Question: '''
import javax.swing.*;
import java.awt.*;
import java.awt.event.*;
import java.io.PrintWriter;
import java.sql.*;
import java.net.*;
public class connection {
JTextField textfeild;
JButton button;
String text;
Socket sock;
PrintWriter writer;
JButton button1;
public static void main(String[] args) {
connection user1 = new connection();
user1.go();
}//main method close
public void go() {
JFrame frame12 = new JFrame();
JPanel centerpanel12 = new JPanel();
centerpanel12.setLayout(new BoxLayout(centerpanel12, BoxLayout.Y_AXIS));
textfeild = new JTextField(20);
centerpanel12.add(textfeild);
//textfeild.addActionListener(new textfeildlitner());
frame12.add(centerpanel12);
button = new JButton("Click Me");
centerpanel12.add(button);
button.addActionListener(new buttonlitner());
button1 = new JButton("DataDisplay");
centerpanel12.add(button1);
button1.addActionListener(new buttonlitner1());
frame12.getContentPane().add(BorderLayout.CENTER, centerpanel12);
frame12.pack();
frame12.setVisible(true);
frame12.setDefaultCloseOperation(JFrame.EXIT_ON_CLOSE);
}//go method close
/*class textfeildlitner implements ActionListener{
public void actionPerformed(ActionEvent ev){
}
}//inner class textfeildlitner close*/
class buttonlitner implements ActionListener {
public void actionPerformed(ActionEvent ev) {
button.setText("I AM Clicked");
String name = textfeild.getText();
System.out.println(name);
textfeild.setText("");
textfeild.requestFocus();
}//method close
}//inner class close
class buttonlitner1 implements ActionListener {
void connection() {
try {
String user = "SQlUI";
String pass = "123456";
String db = "jdbc:sqlserver://localhost:1234;" + ";databaseName=SQlUI";
Class.forName("com.microsoft.sqlserver.jdbc");
Connection con = DriverManager.getConnection(db, user, pass);
Statement s1 = con.createStatement();
ResultSet r1 = s1.executeQuery("select * from Table_1");
String[] result = new String[20];
if (r1 != null) {
while (r1.next()) {
for (int i = 0; i < result.length; i++) {
for (int j = 0; j < result.length; j++) {
result[j] = r1.getString(i);
System.out.println(result[j]);
}//for j
}//for i
}//if
}//try
} catch (Exception ex) {
ex.printStackTrace();
}//catch
}//connection()
public void actionPerformed(ActionEvent ev) {
button1.setText("Processing");
new buttonlitner1().connection();
}//method close
}//inner class close
}// outer class close
'''
While running this code i am getting following exception----
'''
java.lang.ClassNotFoundException: com.microsoft.sqlserver.jdbc
at java.net.URLClassLoader$1.run(Unknown Source)
at java.net.URLClassLoader$1.run(Unknown Source)
at java.security.AccessController.doPrivileged(Native Method)
at java.net.URLClassLoader.findClass(Unknown Source)
at java.lang.ClassLoader.loadClass(Unknown Source)
at sun.misc.Launcher$AppClassLoader.loadClass(Unknown Source)
at java.lang.ClassLoader.loadClass(Unknown Source)
at java.lang.Class.forName0(Native Method)
at java.lang.Class.forName(Unknown Source)
at connection$buttonlitner1.connection(connection.java:66)
at connection$buttonlitner1.actionPerformed(connection.java:89)
at javax.swing.AbstractButton.fireActionPerformed(Unknown Source)
at javax.swing.AbstractButton$Handler.actionPerformed(Unknown Source)
at javax.swing.DefaultButtonModel.fireActionPerformed(Unknown Source)
at javax.swing.DefaultButtonModel.setPressed(Unknown Source)
at javax.swing.plaf.basic.BasicButtonListener.mouseReleased(Unknown Source)
at java.awt.Component.processMouseEvent(Unknown Source)
at javax.swing.JComponent.processMouseEvent(Unknown Source)
at java.awt.Component.processEvent(Unknown Source)
at java.awt.Container.processEvent(Unknown Source)
at java.awt.Component.dispatchEventImpl(Unknown Source)
at java.awt.Container.dispatchEventImpl(Unknown Source)
at java.awt.Component.dispatchEvent(Unknown Source)
at java.awt.LightweightDispatcher.retargetMouseEvent(Unknown Source)
at java.awt.LightweightDispatcher.processMouseEvent(Unknown Source)
at java.awt.LightweightDispatcher.dispatchEvent(Unknown Source)
at java.awt.Container.dispatchEventImpl(Unknown Source)
at java.awt.Window.dispatchEventImpl(Unknown Source)
at java.awt.Component.dispatchEvent(Unknown Source)
at java.awt.EventQueue.dispatchEventImpl(Unknown Source)
at java.awt.EventQueue.access$200(Unknown Source)
at java.awt.EventQueue$3.run(Unknown Source)
at java.awt.EventQueue$3.run(Unknown Source)
at java.security.AccessController.doPrivileged(Native Method)
at java.security.ProtectionDomain$1.doIntersectionPrivilege(Unknown Source)
at java.security.ProtectionDomain$1.doIntersectionPrivilege(Unknown Source)
at java.awt.EventQueue$4.run(Unknown Source)
at java.awt.EventQueue$4.run(Unknown Source)
at java.security.AccessController.doPrivileged(Native Method)
at java.security.ProtectionDomain$1.doIntersectionPrivilege(Unknown Source)
at java.awt.EventQueue.dispatchEvent(Unknown Source)
at java.awt.EventDispatchThread.pumpOneEventForFilters(Unknown Source)
at java.awt.EventDispatchThread.pumpEventsForFilter(Unknown Source)
at java.awt.EventDispatchThread.pumpEventsForHierarchy(Unknown Source)
at java.awt.EventDispatchThread.pumpEvents(Unknown Source)
at java.awt.EventDispatchThread.pumpEvents(Unknown Source)
at java.awt.EventDispatchThread.run(Unknown Source)
'''
Don't know why its happening. I have added the sqlserver.jar in eclipse external library.
The connection name
'''
String db="jdbc:sqlserver://localhost:1234;"+";databaseName=SQlUI";
'''
is correct. i am attaching the screenshot of the sqlserver.jar which i have added to external library.
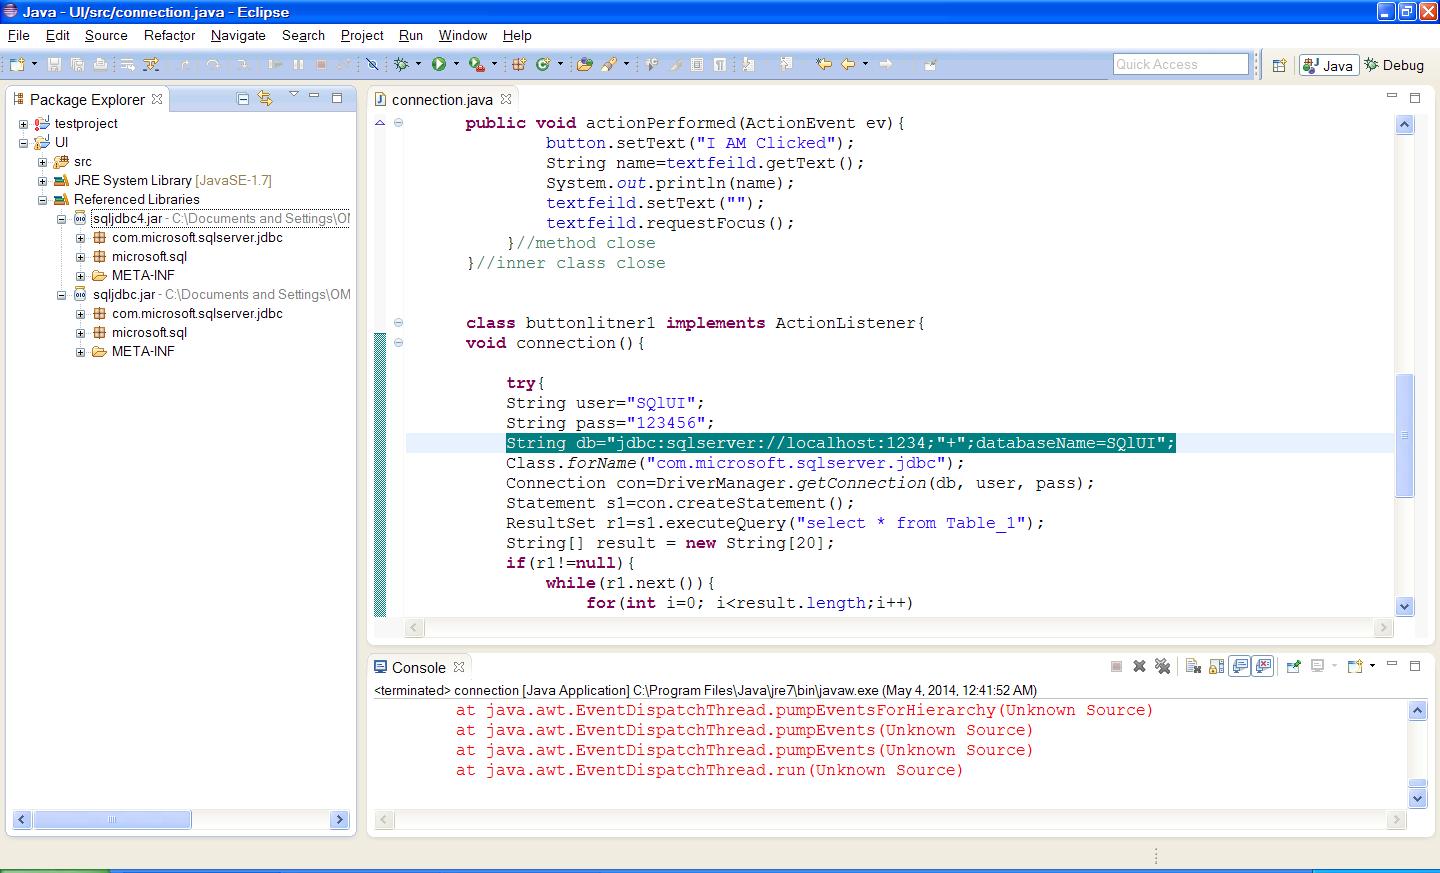
Answer: The driver class is 'com.microsoft.sqlserver.jdbc.SQLServerDriver' and not 'com.microsoft.sqlserver.jdbc'. Try to use:
'''
Class.forName("com.microsoft.sqlserver.jdbc.SQLServerDriver");
'''